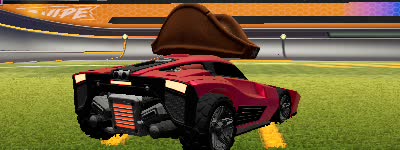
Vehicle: breakout